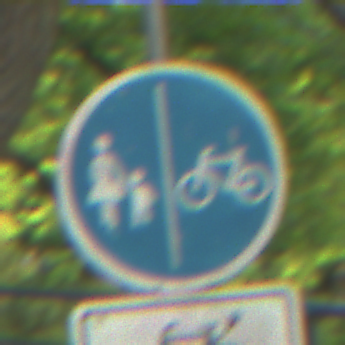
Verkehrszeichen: GetrennterRadUndGehwegRadwegRechts
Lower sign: EinspurigeFahrzeugeFrei4
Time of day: MorningAfternoon
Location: Outdoor (RoadRail)
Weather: Clear
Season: NotSpecified
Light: Natural